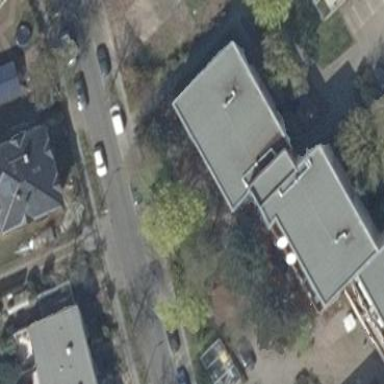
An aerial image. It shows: Building with apartments and flat roof.